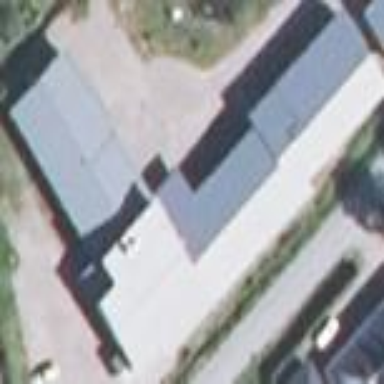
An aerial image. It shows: Nursing home building.